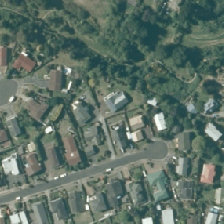
Land cover: urban_build_up